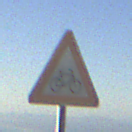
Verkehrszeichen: RadverkehrLinks
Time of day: SunriseSunset
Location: Outdoor (Nature)
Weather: PartlyCloudy
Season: NotSpecified
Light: Natural